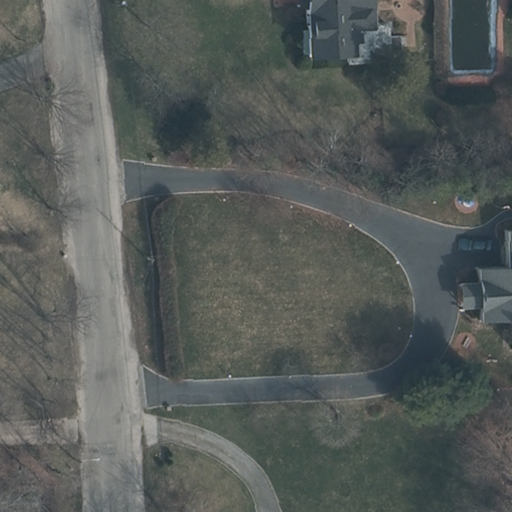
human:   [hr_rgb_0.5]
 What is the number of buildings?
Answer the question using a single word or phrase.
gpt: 2

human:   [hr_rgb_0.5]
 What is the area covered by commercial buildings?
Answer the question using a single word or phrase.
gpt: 0m2

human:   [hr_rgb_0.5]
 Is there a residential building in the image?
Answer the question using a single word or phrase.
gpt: yes

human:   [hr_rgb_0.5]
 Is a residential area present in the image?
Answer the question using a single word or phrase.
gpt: yes

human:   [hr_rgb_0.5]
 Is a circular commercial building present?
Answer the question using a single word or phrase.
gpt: no

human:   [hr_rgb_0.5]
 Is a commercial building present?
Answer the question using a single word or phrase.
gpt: no

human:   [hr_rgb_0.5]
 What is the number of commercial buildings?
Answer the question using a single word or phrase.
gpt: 0

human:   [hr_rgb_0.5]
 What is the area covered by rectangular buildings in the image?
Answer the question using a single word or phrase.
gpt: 0m2

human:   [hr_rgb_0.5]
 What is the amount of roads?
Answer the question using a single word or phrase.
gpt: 2

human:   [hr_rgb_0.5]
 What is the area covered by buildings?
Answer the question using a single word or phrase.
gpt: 631m2

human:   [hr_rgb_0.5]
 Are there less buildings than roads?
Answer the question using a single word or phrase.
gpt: no

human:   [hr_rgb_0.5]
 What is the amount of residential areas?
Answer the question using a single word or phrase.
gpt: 1

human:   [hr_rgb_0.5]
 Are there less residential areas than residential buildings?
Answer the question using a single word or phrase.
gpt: yes

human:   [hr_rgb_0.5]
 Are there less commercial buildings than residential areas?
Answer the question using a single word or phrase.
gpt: yes

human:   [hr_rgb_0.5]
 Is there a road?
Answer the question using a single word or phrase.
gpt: yes

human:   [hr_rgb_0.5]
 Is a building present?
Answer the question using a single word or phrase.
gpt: yes

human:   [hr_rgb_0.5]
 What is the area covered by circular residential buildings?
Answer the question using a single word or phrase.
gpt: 0m2

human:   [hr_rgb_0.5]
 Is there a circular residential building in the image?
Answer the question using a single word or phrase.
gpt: no

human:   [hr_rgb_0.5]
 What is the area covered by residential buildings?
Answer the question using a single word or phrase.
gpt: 631m2

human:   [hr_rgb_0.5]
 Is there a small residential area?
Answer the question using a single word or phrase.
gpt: no

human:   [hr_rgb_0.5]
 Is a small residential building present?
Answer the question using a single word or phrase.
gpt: no

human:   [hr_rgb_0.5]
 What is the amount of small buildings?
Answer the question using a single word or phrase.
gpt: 0

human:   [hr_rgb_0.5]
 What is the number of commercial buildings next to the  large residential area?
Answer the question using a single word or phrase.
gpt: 0

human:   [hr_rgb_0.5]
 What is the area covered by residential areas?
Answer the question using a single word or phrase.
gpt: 10595m2

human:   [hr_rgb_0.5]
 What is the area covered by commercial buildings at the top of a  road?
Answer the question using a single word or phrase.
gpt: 0m2

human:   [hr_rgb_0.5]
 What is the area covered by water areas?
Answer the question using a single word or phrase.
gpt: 0m2

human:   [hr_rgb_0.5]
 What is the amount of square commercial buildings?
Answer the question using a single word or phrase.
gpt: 0

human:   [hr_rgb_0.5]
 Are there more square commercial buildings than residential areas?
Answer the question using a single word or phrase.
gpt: no

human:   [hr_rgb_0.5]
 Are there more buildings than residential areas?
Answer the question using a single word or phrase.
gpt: yes

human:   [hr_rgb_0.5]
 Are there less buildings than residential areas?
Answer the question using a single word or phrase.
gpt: no

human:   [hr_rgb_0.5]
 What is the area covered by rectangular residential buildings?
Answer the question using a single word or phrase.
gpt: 0m2

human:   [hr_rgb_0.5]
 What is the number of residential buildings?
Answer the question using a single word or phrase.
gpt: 2

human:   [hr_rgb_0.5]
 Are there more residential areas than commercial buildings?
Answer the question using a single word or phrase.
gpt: yes

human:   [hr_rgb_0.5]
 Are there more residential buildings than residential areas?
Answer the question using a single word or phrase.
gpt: yes

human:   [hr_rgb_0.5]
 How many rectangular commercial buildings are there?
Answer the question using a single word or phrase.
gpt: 0

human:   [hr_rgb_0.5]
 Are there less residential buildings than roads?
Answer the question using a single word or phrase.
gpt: no

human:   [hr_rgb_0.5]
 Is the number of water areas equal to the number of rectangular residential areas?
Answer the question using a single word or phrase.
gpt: no

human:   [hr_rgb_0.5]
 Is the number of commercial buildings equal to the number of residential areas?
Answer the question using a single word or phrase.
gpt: no

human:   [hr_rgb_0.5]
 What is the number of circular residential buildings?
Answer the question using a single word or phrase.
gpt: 0

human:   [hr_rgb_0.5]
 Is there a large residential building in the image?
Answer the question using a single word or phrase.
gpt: no

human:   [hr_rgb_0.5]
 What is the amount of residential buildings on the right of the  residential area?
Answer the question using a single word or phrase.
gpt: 2

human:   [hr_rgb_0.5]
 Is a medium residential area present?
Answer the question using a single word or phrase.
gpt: no

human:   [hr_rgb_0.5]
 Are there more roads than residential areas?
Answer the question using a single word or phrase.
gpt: yes

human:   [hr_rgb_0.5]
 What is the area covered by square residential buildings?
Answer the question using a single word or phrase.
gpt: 0m2

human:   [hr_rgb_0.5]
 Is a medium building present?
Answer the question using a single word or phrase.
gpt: yes

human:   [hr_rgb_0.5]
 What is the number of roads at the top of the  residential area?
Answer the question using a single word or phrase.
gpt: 2

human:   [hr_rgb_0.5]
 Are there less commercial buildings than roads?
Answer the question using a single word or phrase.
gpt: yes

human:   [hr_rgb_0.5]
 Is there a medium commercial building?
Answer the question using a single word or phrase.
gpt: no

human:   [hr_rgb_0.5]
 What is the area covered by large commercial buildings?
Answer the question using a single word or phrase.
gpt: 0m2

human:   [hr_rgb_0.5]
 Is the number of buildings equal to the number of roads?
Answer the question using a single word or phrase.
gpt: yes

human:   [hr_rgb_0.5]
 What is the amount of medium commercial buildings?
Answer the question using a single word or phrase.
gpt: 0

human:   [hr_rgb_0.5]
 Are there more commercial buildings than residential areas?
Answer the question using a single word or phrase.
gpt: no

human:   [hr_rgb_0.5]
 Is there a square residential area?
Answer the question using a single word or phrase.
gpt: no

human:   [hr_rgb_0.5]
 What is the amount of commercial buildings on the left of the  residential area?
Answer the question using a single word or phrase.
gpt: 0

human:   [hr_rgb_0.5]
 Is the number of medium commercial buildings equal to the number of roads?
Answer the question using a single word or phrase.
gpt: no

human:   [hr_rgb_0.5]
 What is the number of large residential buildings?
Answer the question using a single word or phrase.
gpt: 0

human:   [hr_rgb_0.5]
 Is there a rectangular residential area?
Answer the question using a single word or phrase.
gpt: yes

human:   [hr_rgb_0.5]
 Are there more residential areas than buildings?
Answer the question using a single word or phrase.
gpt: no

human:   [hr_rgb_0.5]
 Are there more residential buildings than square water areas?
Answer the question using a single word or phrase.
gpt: yes

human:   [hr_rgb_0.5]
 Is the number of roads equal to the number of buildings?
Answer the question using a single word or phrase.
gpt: yes

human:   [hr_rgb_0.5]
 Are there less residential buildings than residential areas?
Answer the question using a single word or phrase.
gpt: no

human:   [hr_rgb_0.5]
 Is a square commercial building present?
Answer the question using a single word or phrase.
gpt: no

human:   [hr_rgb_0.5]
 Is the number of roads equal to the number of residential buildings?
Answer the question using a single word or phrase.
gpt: yes

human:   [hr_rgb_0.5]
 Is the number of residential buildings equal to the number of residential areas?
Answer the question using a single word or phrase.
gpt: no